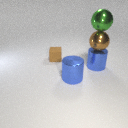
small brown rubber cube behind large blue metal cylinder